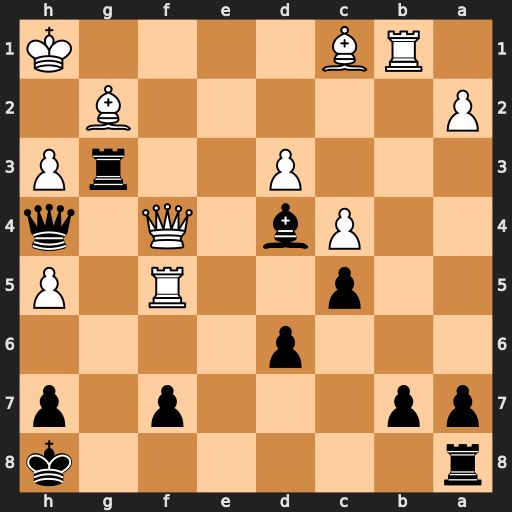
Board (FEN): r6k/pp3p1p/3p4/2p2R1P/2Pb1Q1q/3P2rP/P5B1/1RB4K
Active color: b
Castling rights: -
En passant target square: -
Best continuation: Rxh3+ Bxh3 Qxh3+